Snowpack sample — Rabbit Ears Pass, Jackson County, Colorado, USA (12/17/25, 1:08 PM MST)
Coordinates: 40.387, -106.625
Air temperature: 34 °F
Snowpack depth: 46 cm
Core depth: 40 cm
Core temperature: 28.4 °F
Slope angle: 6°, slope face: 165°
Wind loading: medium
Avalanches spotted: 0
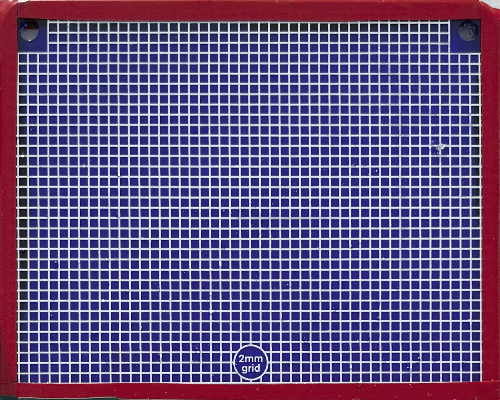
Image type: profile
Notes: No avalanches spotted nearby, although collected in a meadowy area with minimal risk on this face of the pass.